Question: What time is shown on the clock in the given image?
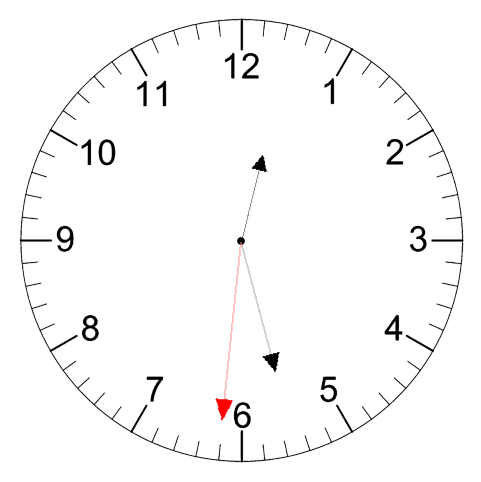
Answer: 12:27:31